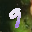
Label: 9